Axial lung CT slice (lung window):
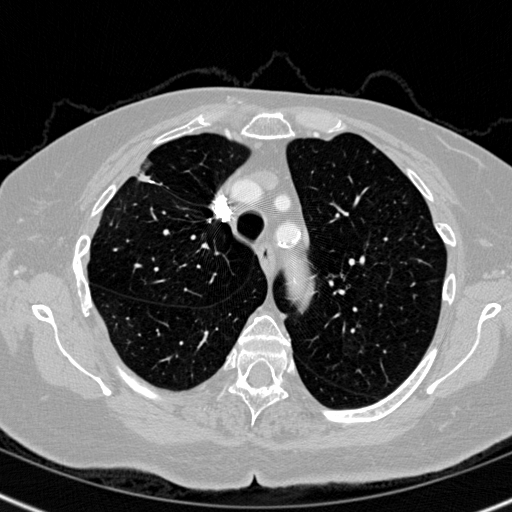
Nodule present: no